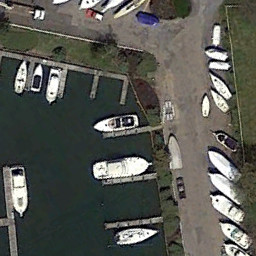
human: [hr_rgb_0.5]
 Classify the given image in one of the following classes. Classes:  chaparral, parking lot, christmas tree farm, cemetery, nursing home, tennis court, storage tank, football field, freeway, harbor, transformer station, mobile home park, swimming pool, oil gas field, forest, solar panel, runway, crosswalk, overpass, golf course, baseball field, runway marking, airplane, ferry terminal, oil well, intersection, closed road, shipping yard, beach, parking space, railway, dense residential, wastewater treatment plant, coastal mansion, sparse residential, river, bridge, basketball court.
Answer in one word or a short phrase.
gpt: ferry terminal